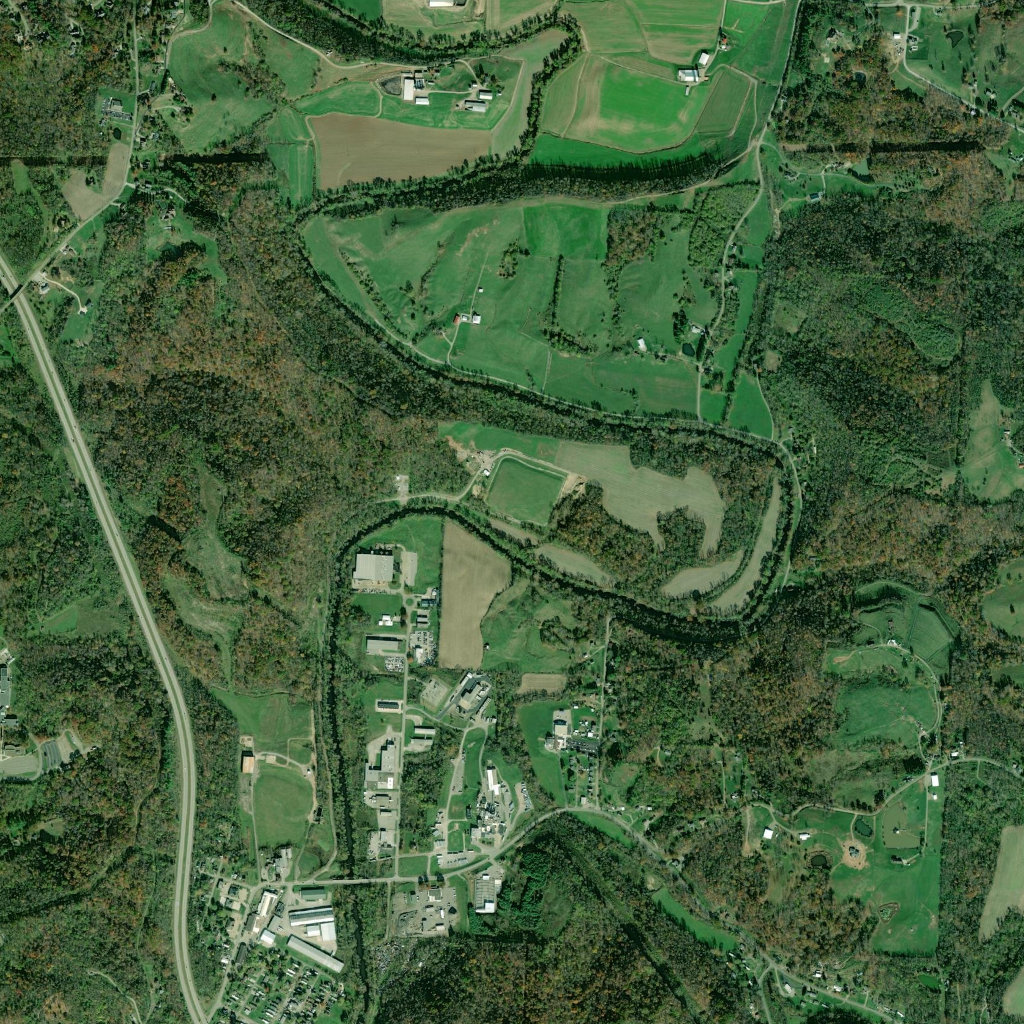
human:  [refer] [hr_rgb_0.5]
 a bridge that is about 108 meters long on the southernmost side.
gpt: <box>[[32, 85, 36, 86, 0]]</box>